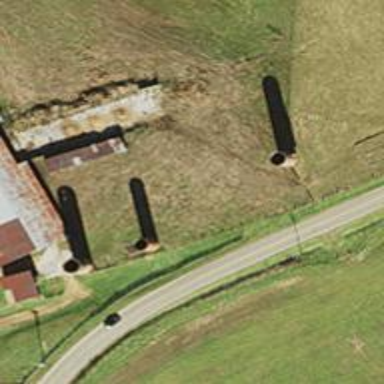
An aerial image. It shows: Silo building.